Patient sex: M
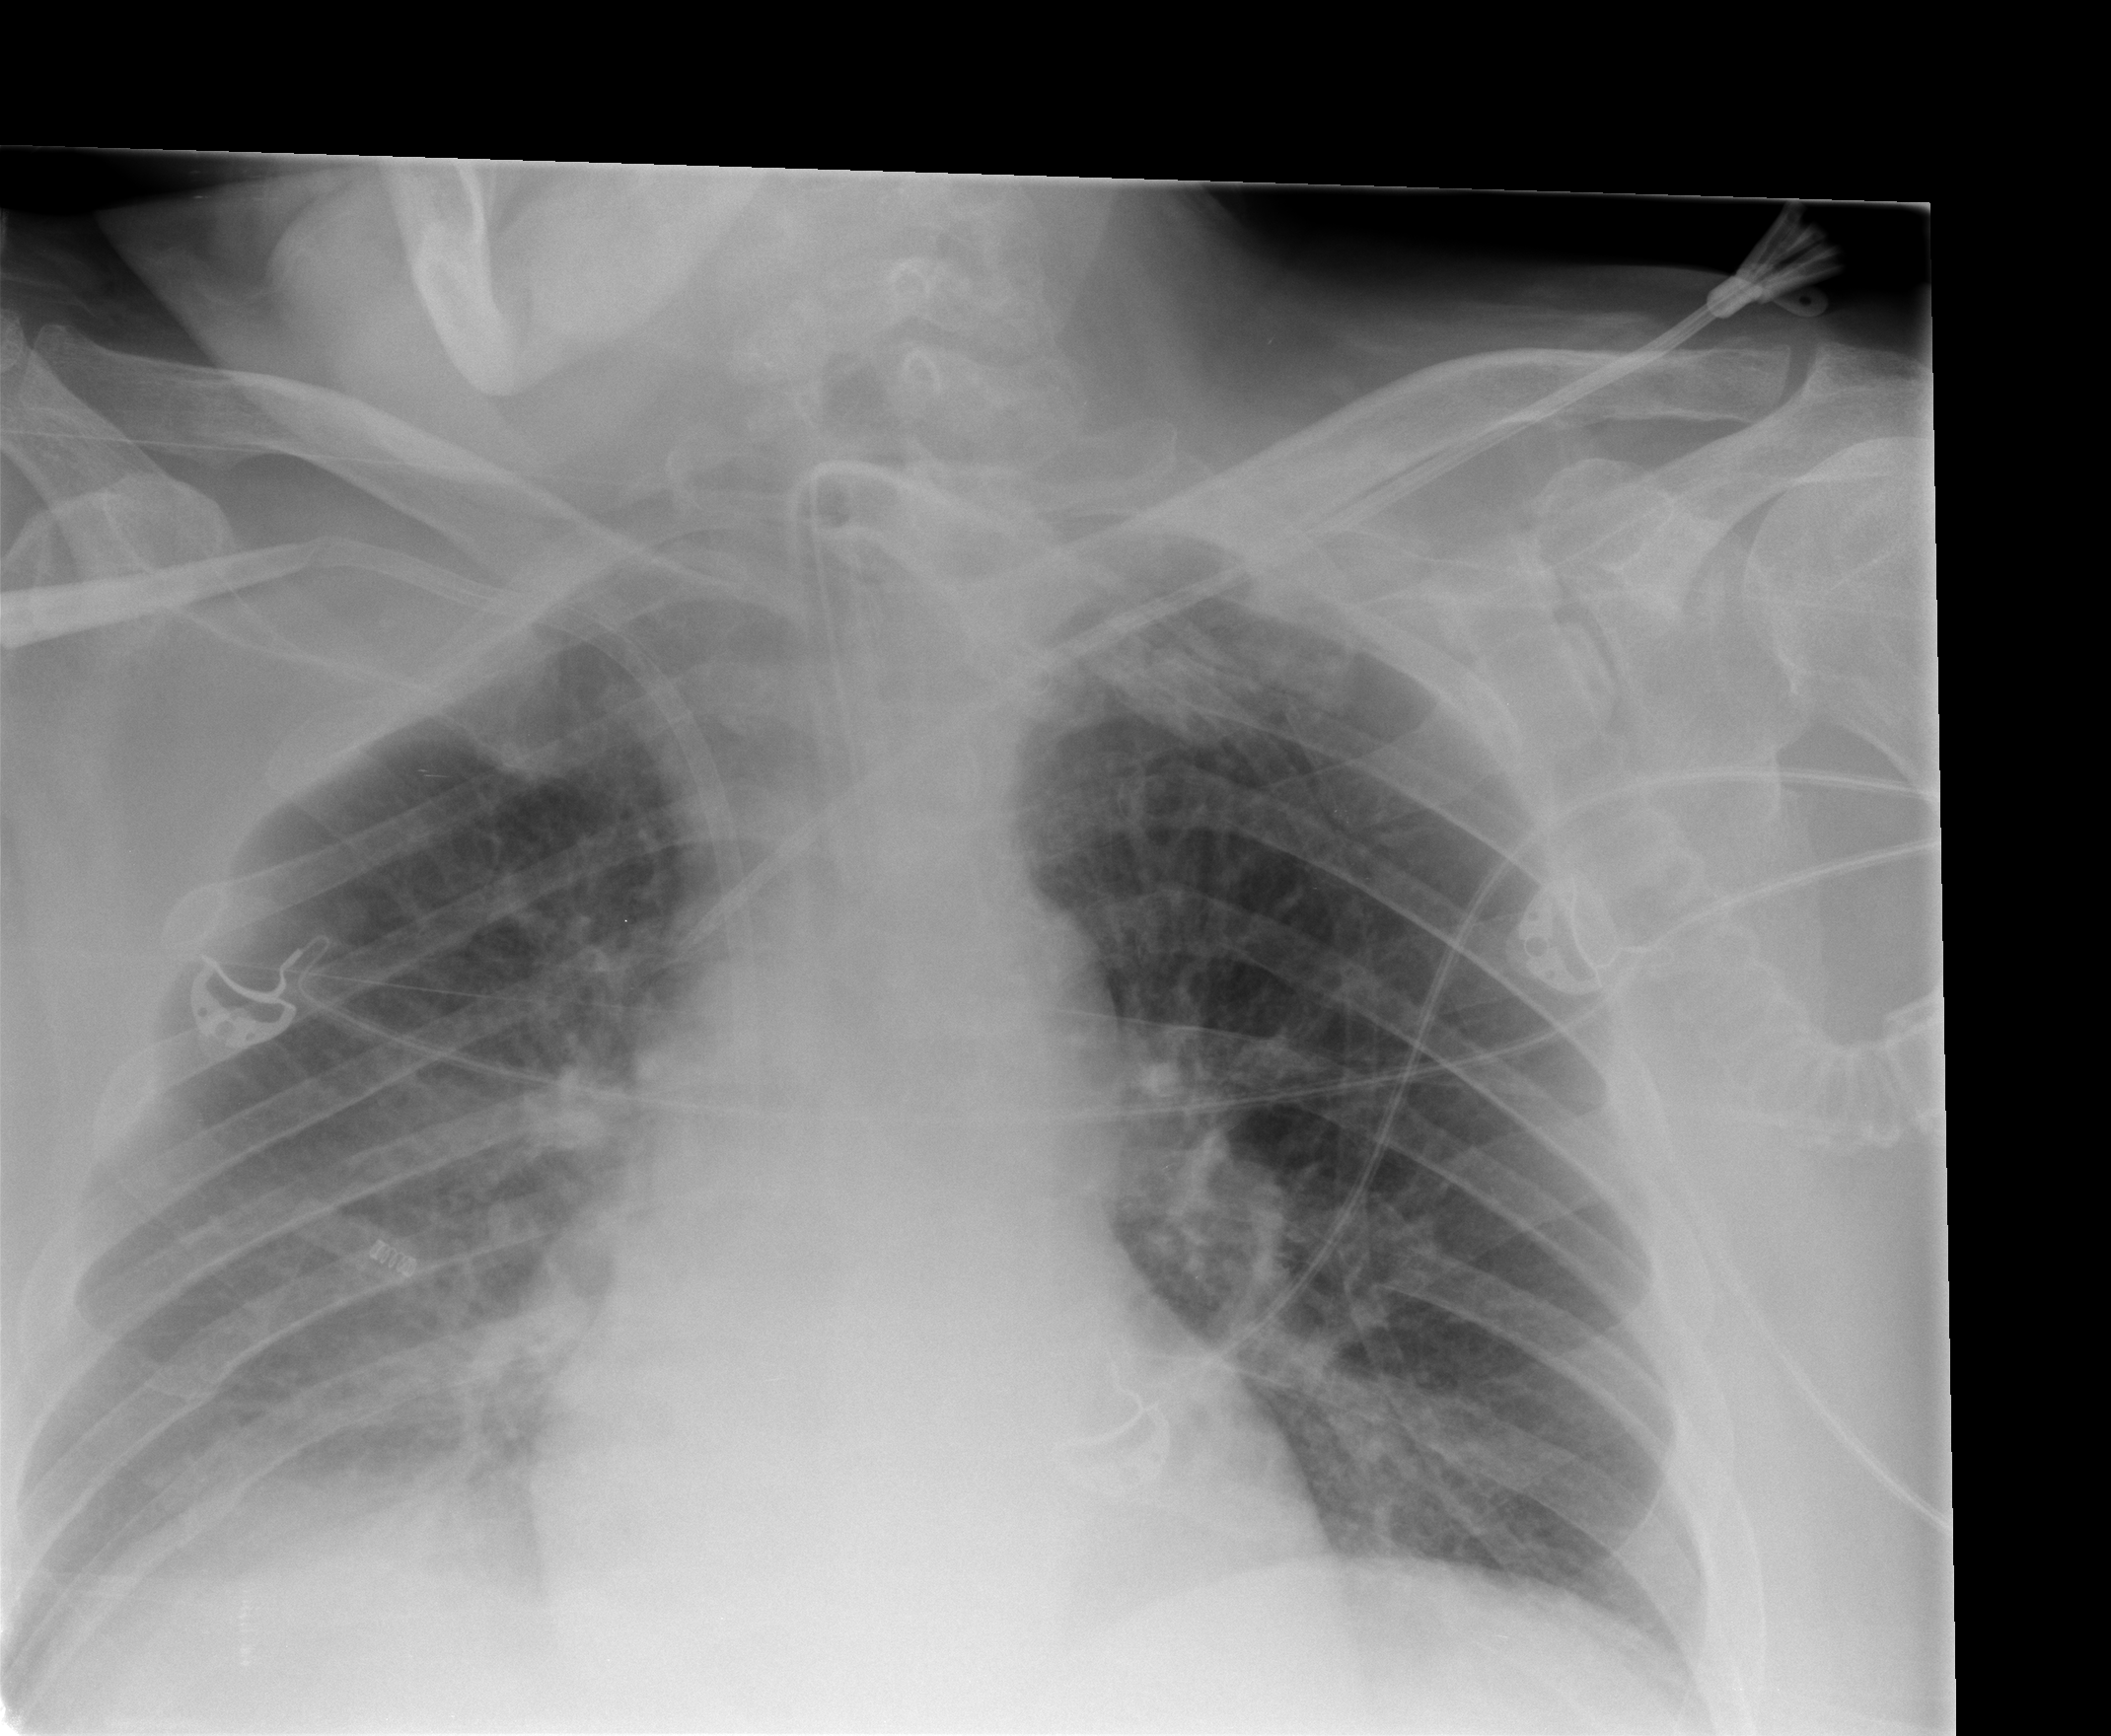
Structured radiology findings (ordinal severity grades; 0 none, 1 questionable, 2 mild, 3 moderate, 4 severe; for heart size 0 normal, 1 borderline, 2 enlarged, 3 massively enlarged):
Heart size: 0
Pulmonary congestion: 0
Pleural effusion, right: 2
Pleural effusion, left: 0
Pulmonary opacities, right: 0
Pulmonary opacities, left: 0
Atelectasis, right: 2
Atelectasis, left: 0